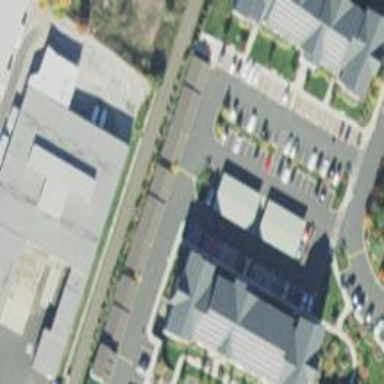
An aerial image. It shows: Footway tunnel passing through building.